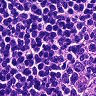
Metastatic tissue present: no